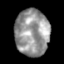
Tissue: skin
Cell type: Epithelial cells
Senescence score: 0.185
Nuclear area (px): 1552
Mean DAPI intensity: 150.99